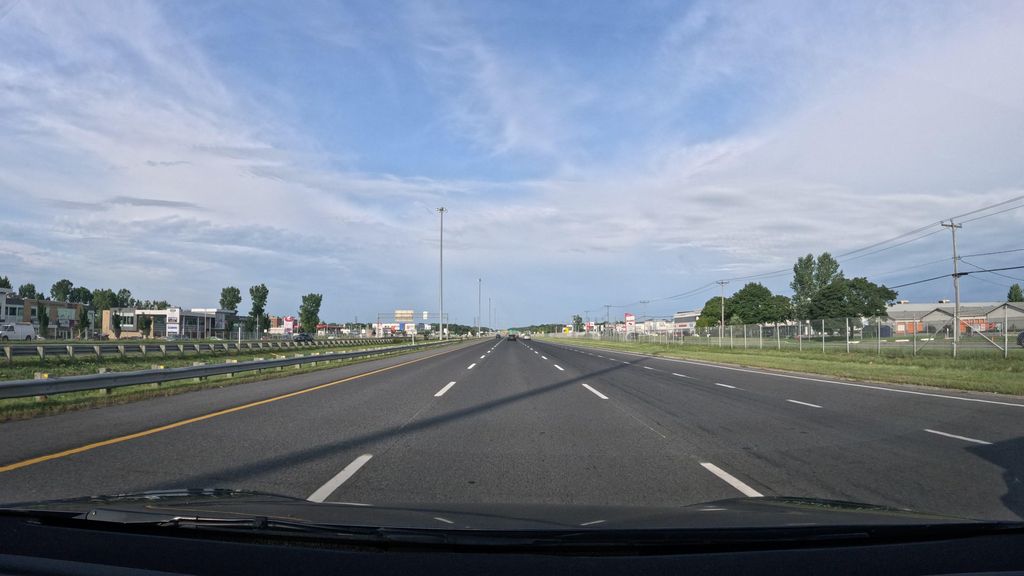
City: montreal